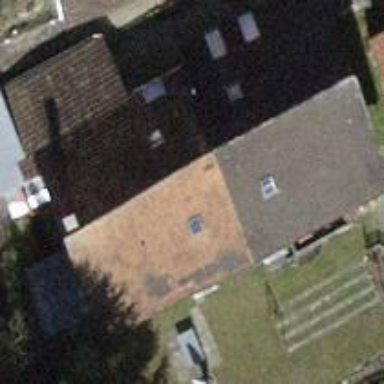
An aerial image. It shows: Detached building.